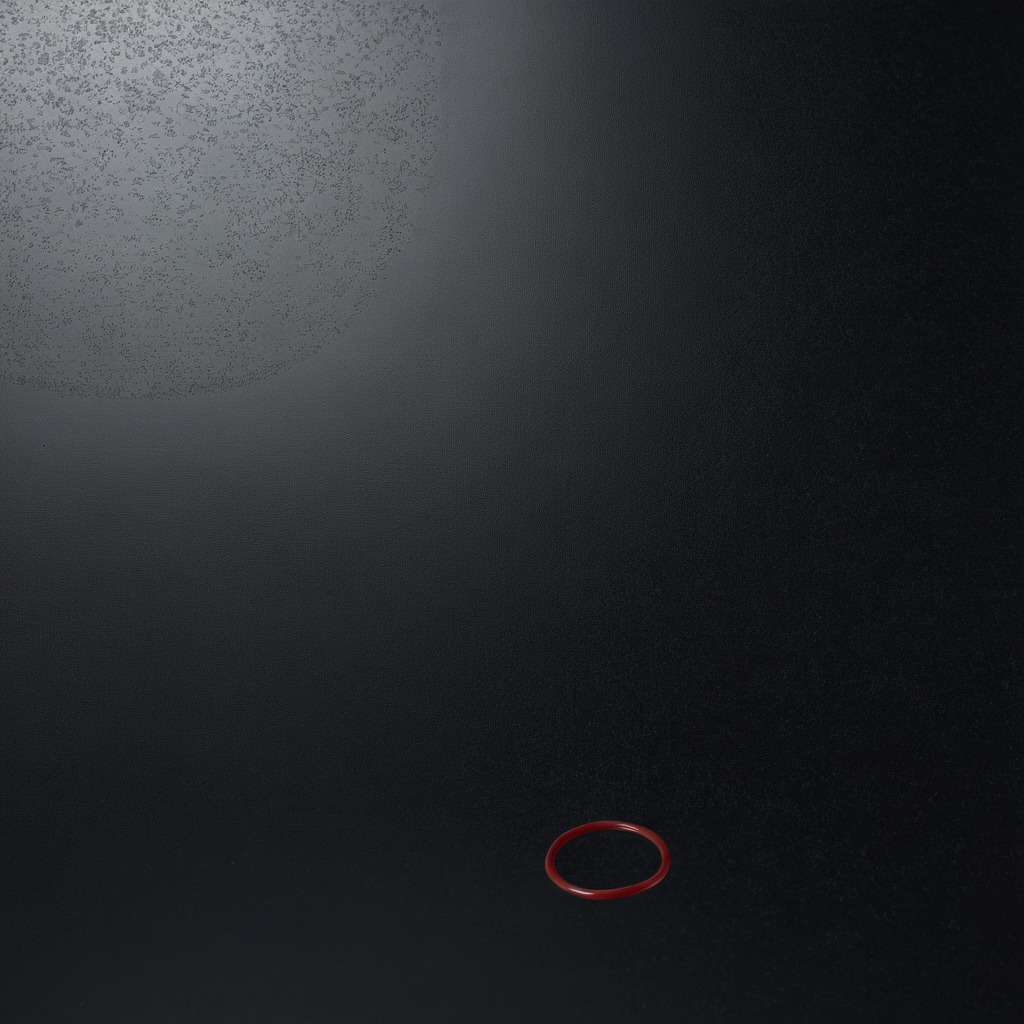
A rubber O-ring lies on a clean granite tabletop covered with a black rubber mat inside a workshop under bright overhead lighting crisp shadows high clarity worn but beneath the mat.